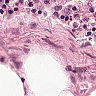
Metastatic tissue present: no